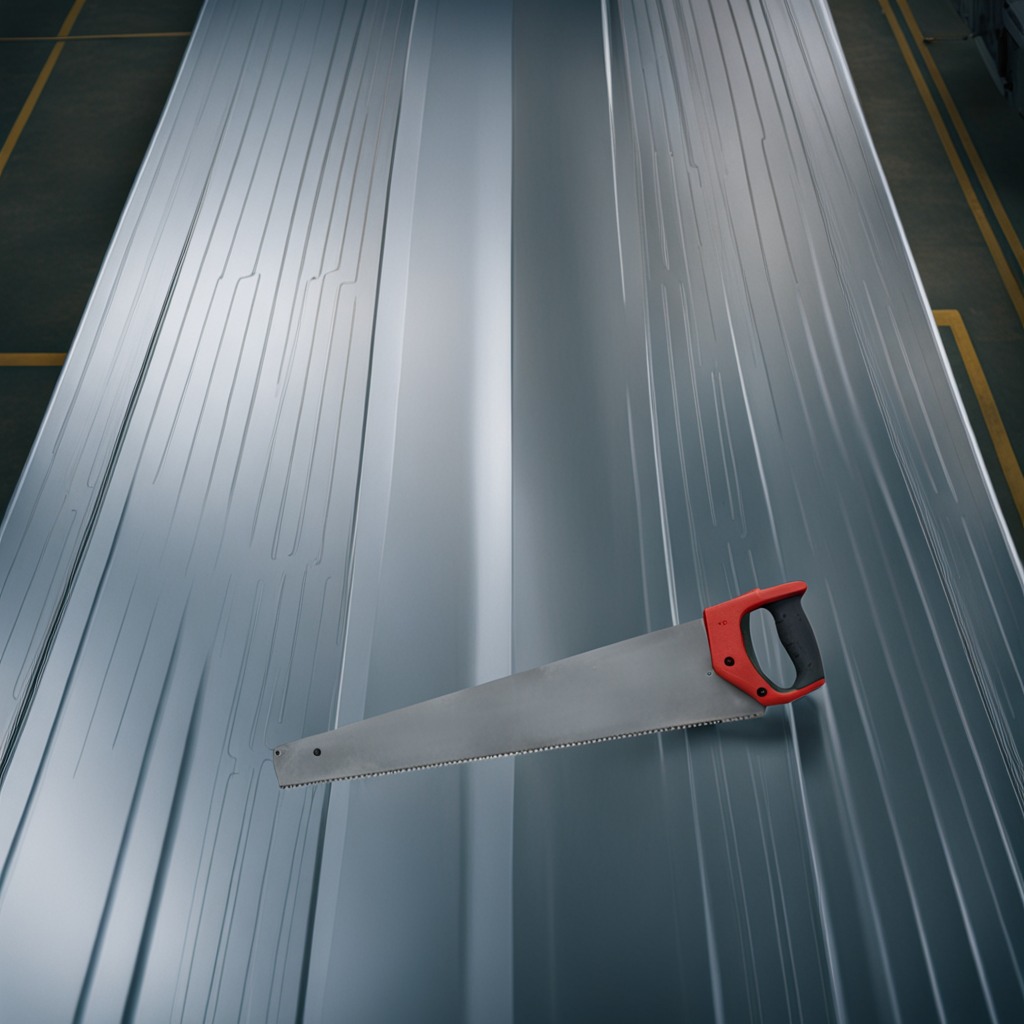
A metal saw is lying on a toolbox surface in an airplane hangar workshop.